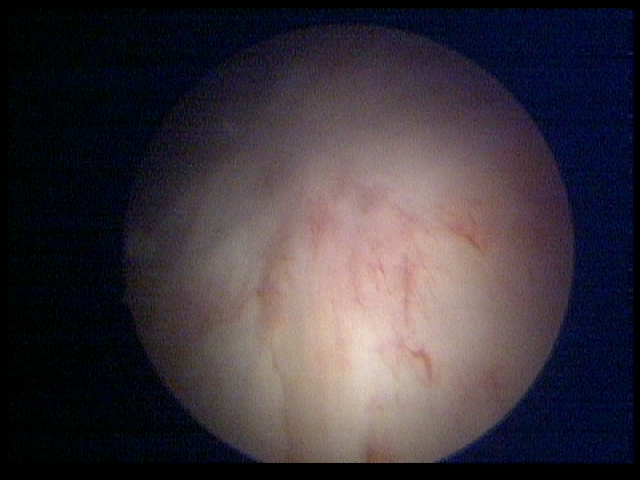
Modality: WLC
Class: Malignant
Subclass: LowGradePapillary
Lesion: L2
Stage: Ta
Morphology: Non-papillary
Bladder cancer association: Yes